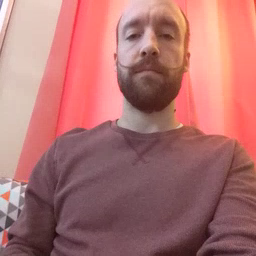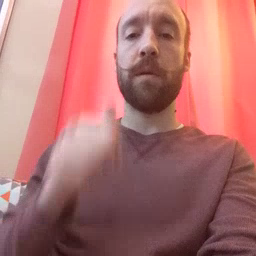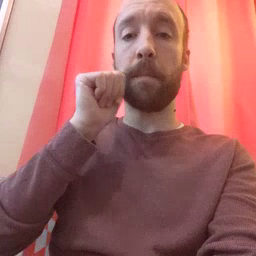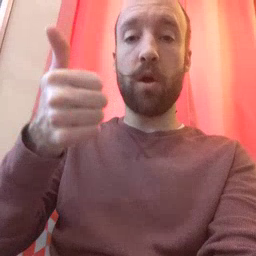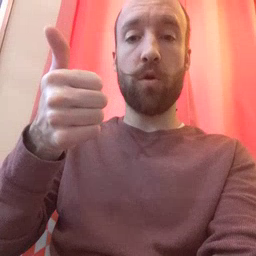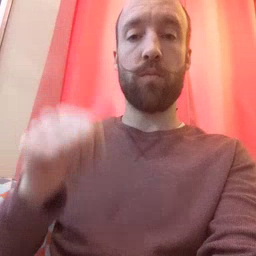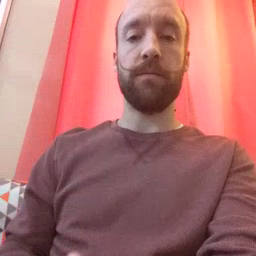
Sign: tomorrow